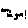
Label: hexagon